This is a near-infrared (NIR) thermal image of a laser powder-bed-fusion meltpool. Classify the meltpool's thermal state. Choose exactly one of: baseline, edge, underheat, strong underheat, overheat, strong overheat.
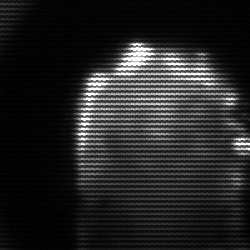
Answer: baseline